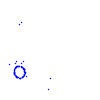
Particle: kaon